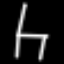
Label: chair